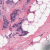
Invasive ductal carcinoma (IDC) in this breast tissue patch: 1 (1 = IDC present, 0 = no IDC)